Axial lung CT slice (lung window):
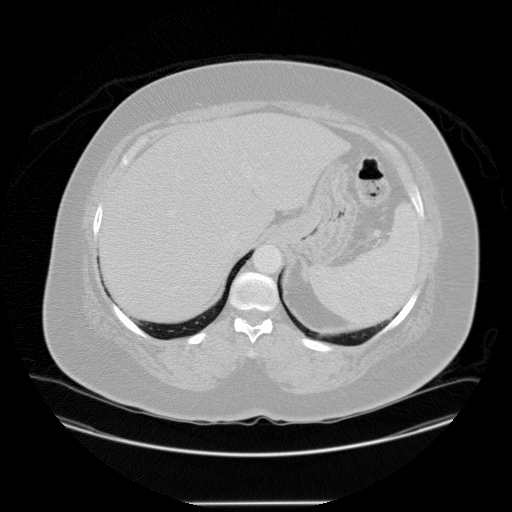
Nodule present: no